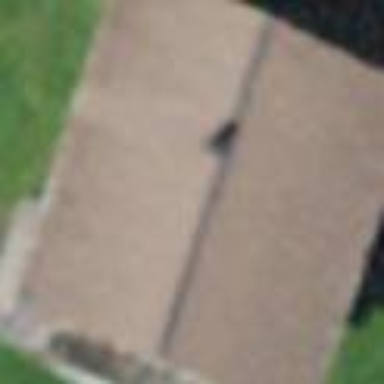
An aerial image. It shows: Barn.